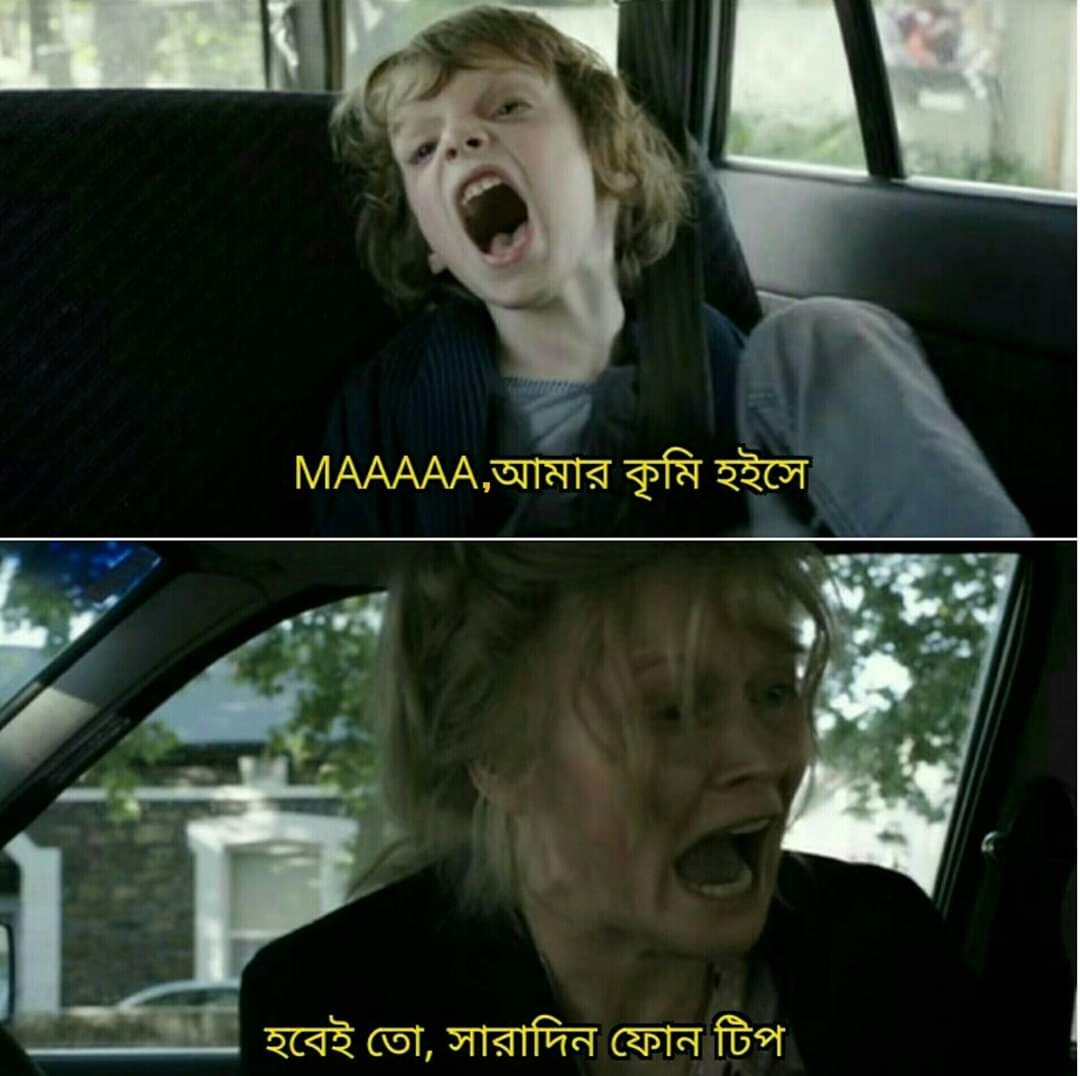
Caption: MAAAAA আমার কৃমি হইসে    হবেই তো, সারাদিন ফোন টিপ
Label: non-hate